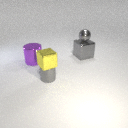
large purple metal cylinder behind small gray metal cylinder